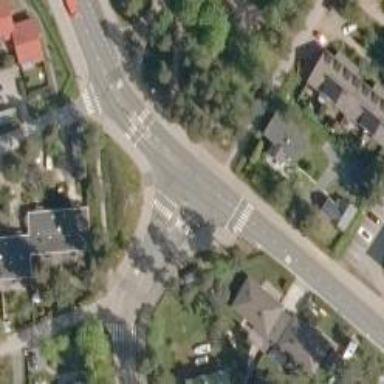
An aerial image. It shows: Uncontrolled crossing on the road.